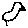
Label: bird